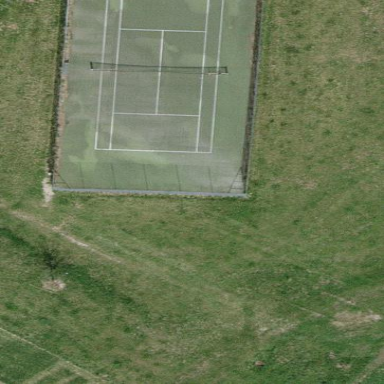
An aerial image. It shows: Pitch designated as leisure land.